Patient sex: M
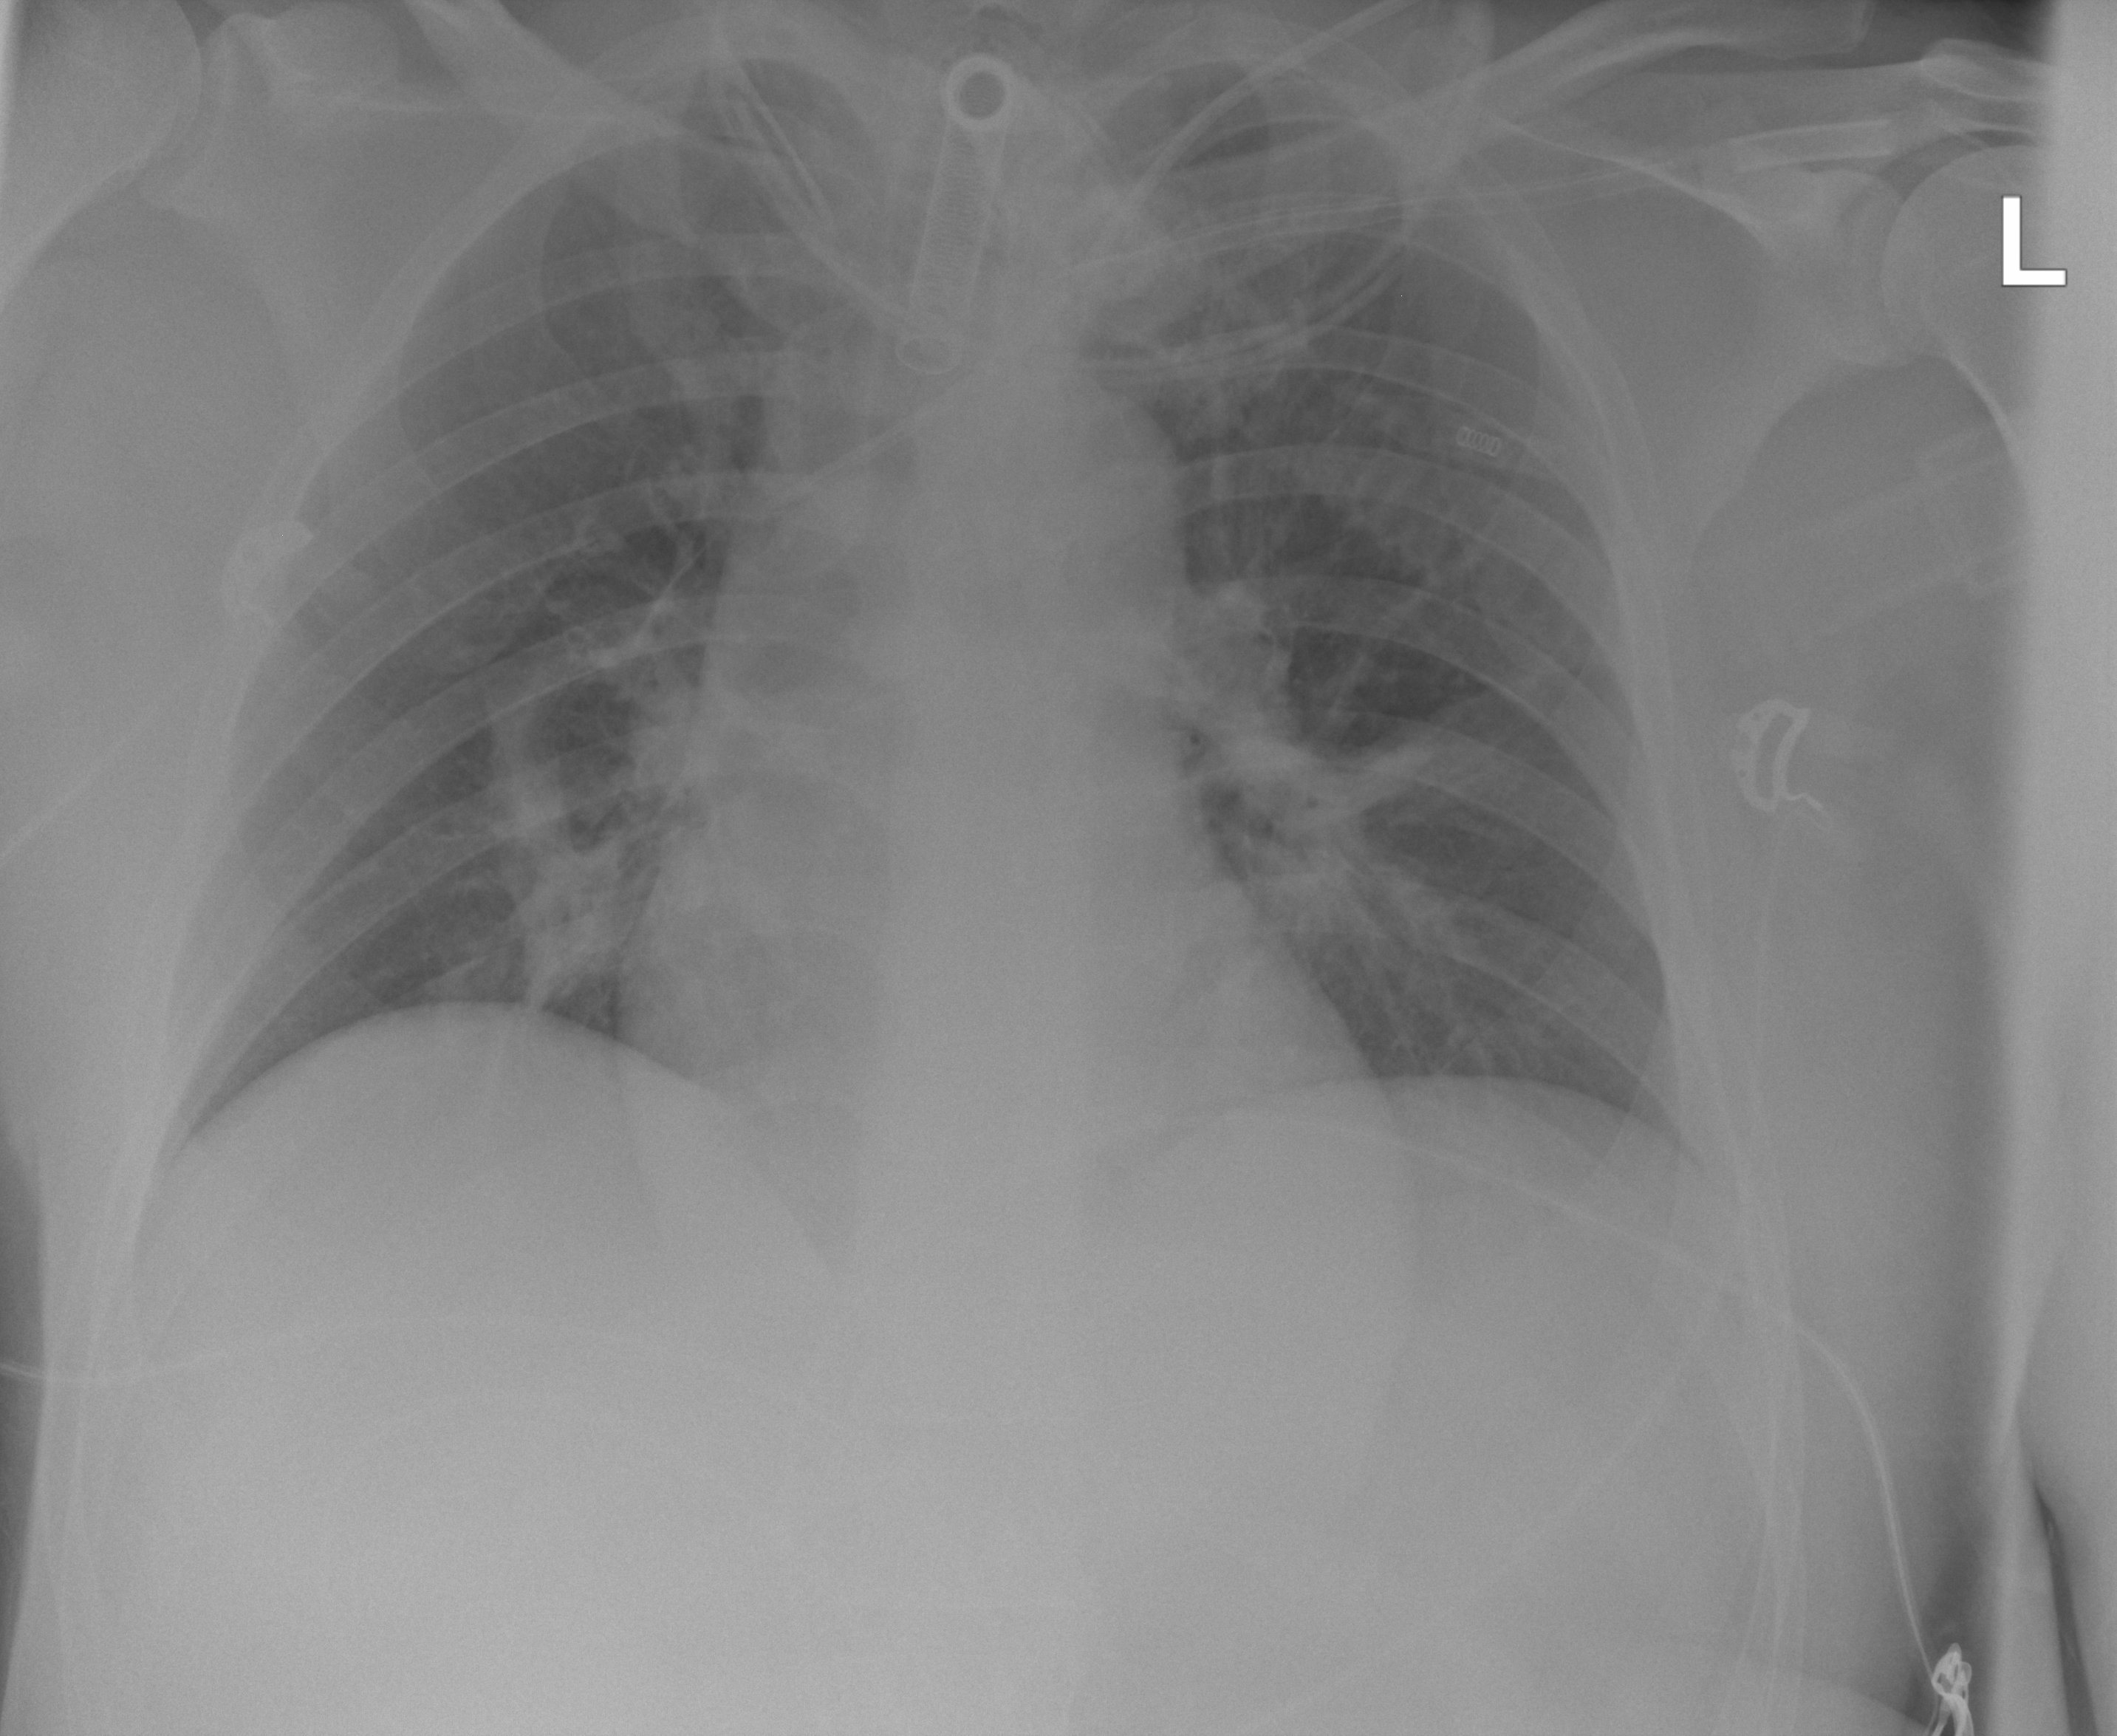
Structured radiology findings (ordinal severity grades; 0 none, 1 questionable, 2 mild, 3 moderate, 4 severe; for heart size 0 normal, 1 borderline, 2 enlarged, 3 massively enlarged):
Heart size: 0
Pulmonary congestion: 2
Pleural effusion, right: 0
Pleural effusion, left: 0
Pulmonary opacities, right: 2
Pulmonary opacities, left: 2
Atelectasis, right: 2
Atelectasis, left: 2